Current action and preconditions to check: trajectory_clear

Your task: For each precondition in the list above, predict whether it will hold at this action.

Consider the current scene as observed from the mobile robot's camera, and analyze the predicted future states of all dynamic agents (e.g., people, animals, vehicles, or any moving entities) within the NEXT SECOND.

IMPORTANT: Only answer "very likely" if you are absolutely certain—based on strong, clear evidence—that a dynamic agent will violate the precondition in the predicted future state. Do NOT answer "very likely" for unlikely, ambiguous, or low-probability risks.

Ask yourself for each precondition: Is there a high probability, with clear and convincing evidence, that the predicted future states of any dynamic agent will interfere with the predicted future state of the currently executing action within the NEXT SECOND, causing that precondition to fail?

Assess the risk level based on these predictions. Use "likely" or "very likely" if motions create a clear risk of interference.

Use "neutral" or "improbable" if agents are nearby but their predicted paths are clearly diverging or non-conflicting.

Failure Risk Categories: "very improbable", "improbable", "neutral", "likely", "very likely"

Answer Format: Output ONLY the probability_of_failure value from these categories: "very improbable", "improbable", "neutral", "likely", "very likely"

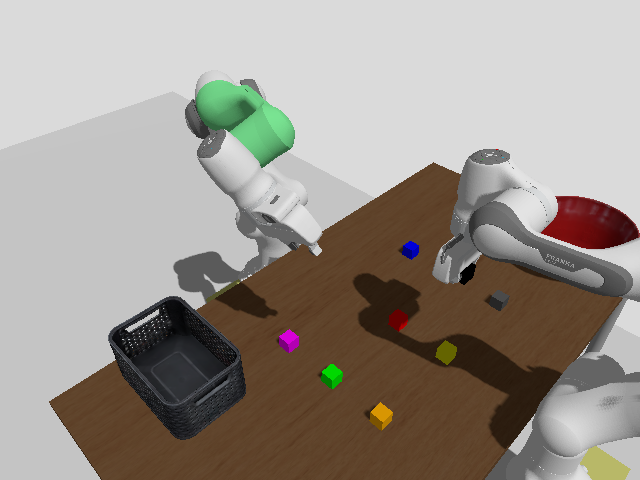

Answer: very improbable